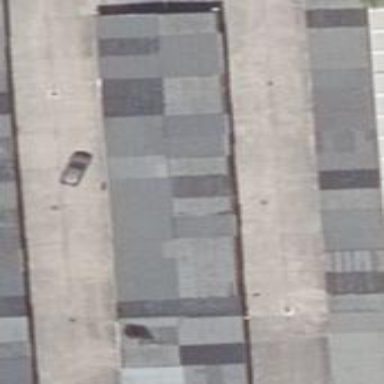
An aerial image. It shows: Group of garages.